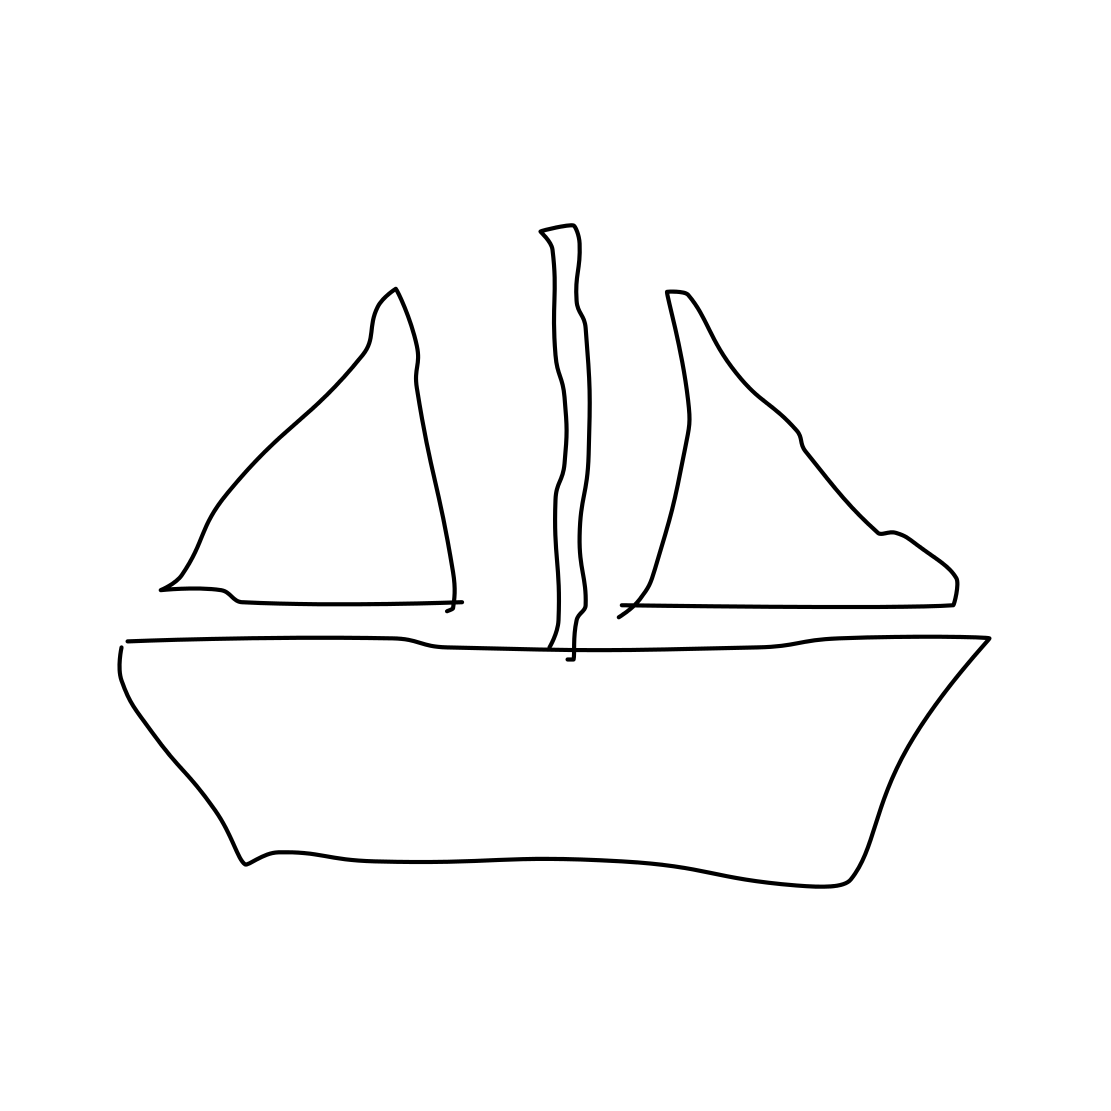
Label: sailboat